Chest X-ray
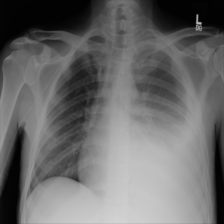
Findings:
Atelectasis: negative
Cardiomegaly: negative
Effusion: negative
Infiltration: negative
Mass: negative
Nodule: negative
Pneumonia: negative
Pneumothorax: negative
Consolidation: negative
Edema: negative
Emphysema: negative
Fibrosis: negative
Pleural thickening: negative
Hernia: negative